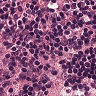
Metastatic tissue present: no